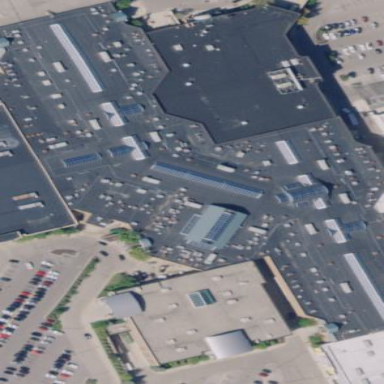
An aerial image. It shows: Mall building.